Question: Take the following sample data:
'''
WITH SampleData AS (
SELECT '<PHONE>' AS EmployeeID, '2014-08-25 00:00:00.000' AS StartDate, '2014-08-31 00:00:00.000' AS EndDate, 28.5 AS HPW
UNION ALL
SELECT '<PHONE>' AS EmployeeID, '2014-10-01 00:00:00.000' AS StartDate, NULL AS EndDate, 33 AS HPW
UNION ALL
SELECT '<PHONE>' AS EmployeeID, '2014-04-25 00:00:00.0000' AS StartDate, '2014-04-30 00:00:00.000' AS EndDate, 36 AS HPW
UNION ALL
SELECT '<PHONE>' AS EmployeeID, '2014-05-01 00:00:00.000' AS StartDate, NULL AS EndDate, 20 AS HPW
)
SELECT * FROM SampleData
'''
How can we expand this data as follows (when there is no end date, assume current date):

I suspect some kind of recursion / CTE / tally table will be required here but cant quite get my head round it!
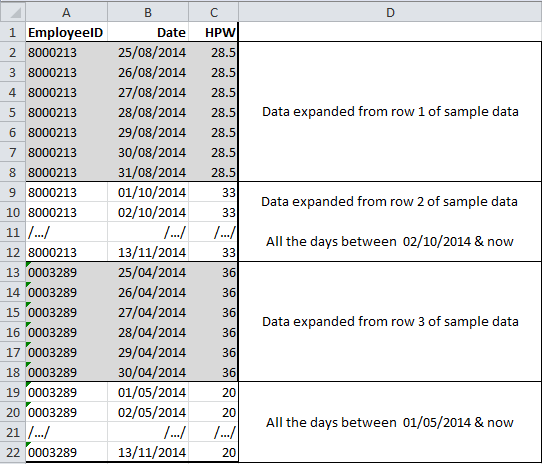
Answer: There are lots of different ways to make a date generator; entire articles have been devoted to which one is fastest, but for simplicity's sake I'm going to tweak the one found <URL>.
Step One: create a date table
Step Two: join each date within the table to an employee (note: I'm also filtering this to only show dates greater than the minimum start date in SampleData)
Step Three: join the date / distinct employees to your data to retrieve the HPW in force as of the given date.
SQL:
'''
DECLARE @StartDate DATETIME = '2014-01-01 00:00:00.000'; -- this can be any date below the minimum StartDate
WITH SampleData AS (
SELECT '<PHONE>' AS EmployeeID, '2014-08-25 00:00:00.000' AS StartDate, '2014-08-31 00:00:00.000' AS EndDate, 28.5 AS HPW
UNION ALL
SELECT '<PHONE>' AS EmployeeID, '2014-10-01 00:00:00.000' AS StartDate, NULL AS EndDate, 33 AS HPW
UNION ALL
SELECT '<PHONE>' AS EmployeeID, '2014-04-25 00:00:00.000' AS StartDate, '2014-04-30 00:00:00.000' AS EndDate, 36 AS HPW
UNION ALL
SELECT '<PHONE>' AS EmployeeID, '2014-05-01 00:00:00.000' AS StartDate, NULL AS EndDate, 20 AS HPW
),
SampleDateTable AS
(
SELECT @StartDate AS myDate
UNION ALL
SELECT DATEADD(Day,1,myDate)
FROM SampleDateTable
WHERE DATEADD(Day,1,myDate) <= GETDATE()
)
SELECT
EachEmployee.EmployeeID,
a.myDate,
SampleData.HPW
FROM
SampleDateTable a
INNER JOIN
(
SELECT EmployeeID, MIN(StartDate) MinStartDate
FROM SampleData
GROUP BY EmployeeID
) EachEmployee ON
a.MyDate >= EachEmployee.MinStartDate
LEFT JOIN
SampleData ON
EachEmployee.EmployeeID = SampleData.EmployeeID AND
a.myDate >= SampleData.StartDate AND
a.myDate <= ISNULL(SampleData.EndDate, GETDATE())
ORDER BY EachEmployee.EmployeeID DESC, a.MyDate
OPTION (MAXRECURSION 0)
'''